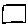
Label: square